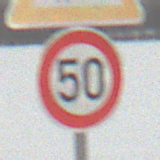
Verkehrszeichen: Geschwindigkeit50
Zusatzzeichen oben: DoppelkurveRechts
Umgebung: Outdoor, Nature
Tageszeit: MorningAfternoon
Wetter: Overcast
Licht: Natural
Jahreszeit: Winter
Kontrast: LowContrast